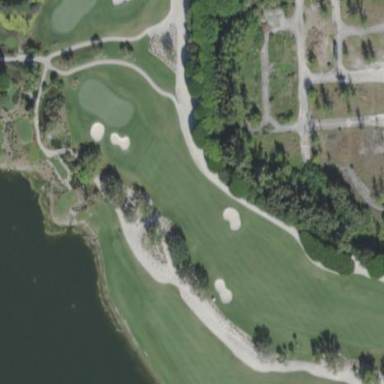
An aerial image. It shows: Sandy area is golf bunker.